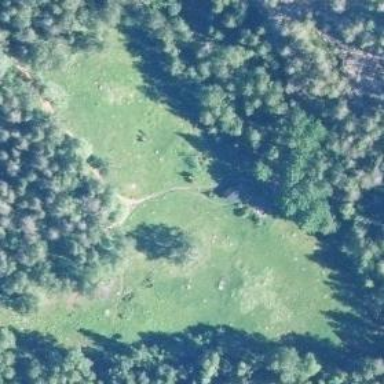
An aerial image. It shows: Beautiful meadow.